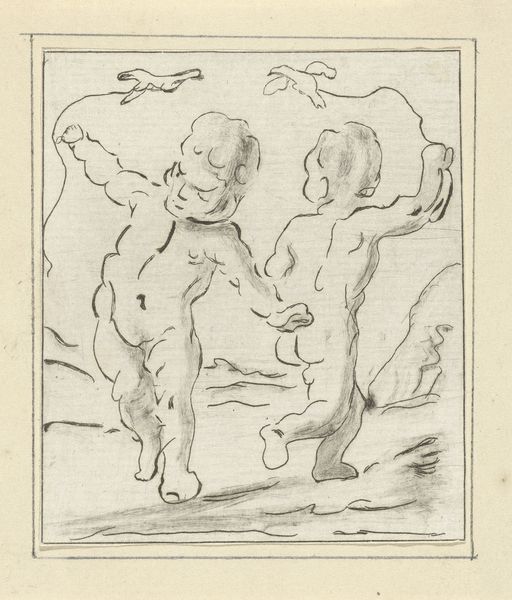
Titel: Twee kinderen met vogels
Künstler: Jacob Hoolaart
Standort: Amsterdam
Institution: Rijksmuseum
Schlagwörter: feder, himmel, nackt, rubens, vogel, landschaft, schwarz, skizze, zeichnung, tanz, vögel, schnur, kind, fliegen, kinder, zwei, buben, spielen, faden, spiel, stich